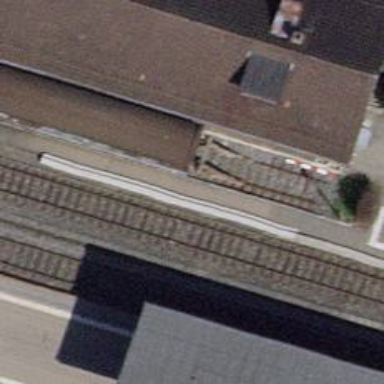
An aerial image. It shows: Railway buffer stop.